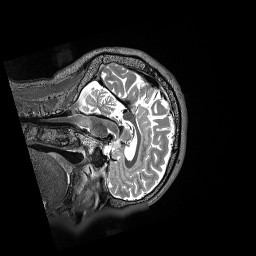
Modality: T2w
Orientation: sagittal
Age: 56
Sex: female